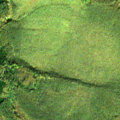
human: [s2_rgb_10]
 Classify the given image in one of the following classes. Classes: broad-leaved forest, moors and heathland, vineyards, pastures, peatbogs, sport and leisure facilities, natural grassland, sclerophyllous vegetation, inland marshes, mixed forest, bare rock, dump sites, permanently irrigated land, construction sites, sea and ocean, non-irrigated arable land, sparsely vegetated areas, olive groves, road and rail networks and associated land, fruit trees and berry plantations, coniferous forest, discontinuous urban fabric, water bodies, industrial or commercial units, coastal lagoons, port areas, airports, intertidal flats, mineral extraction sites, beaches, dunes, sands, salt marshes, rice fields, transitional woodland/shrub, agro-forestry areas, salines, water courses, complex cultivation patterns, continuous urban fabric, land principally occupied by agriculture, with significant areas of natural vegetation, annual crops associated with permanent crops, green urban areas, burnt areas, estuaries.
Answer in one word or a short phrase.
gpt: broad-leaved forest, mixed forest, transitional woodland/shrub, peatbogs